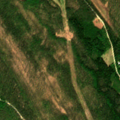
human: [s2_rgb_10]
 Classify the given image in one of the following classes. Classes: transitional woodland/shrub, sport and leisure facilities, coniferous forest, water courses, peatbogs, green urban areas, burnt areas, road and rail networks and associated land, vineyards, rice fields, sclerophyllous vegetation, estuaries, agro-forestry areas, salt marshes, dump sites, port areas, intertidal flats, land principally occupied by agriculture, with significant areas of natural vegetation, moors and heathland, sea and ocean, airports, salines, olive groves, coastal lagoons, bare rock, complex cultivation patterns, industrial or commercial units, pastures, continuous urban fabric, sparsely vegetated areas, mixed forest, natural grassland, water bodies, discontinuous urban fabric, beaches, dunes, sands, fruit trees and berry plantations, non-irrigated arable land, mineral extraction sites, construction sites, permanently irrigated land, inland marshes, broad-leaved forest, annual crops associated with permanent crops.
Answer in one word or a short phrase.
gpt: coniferous forest